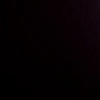
Label: space